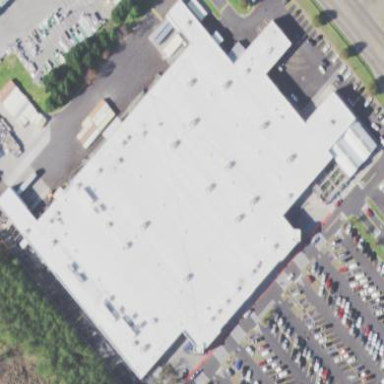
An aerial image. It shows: Building that houses supermarket.